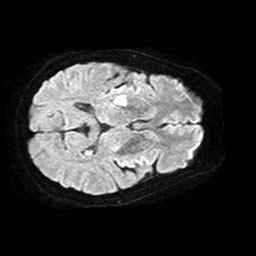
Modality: TRACE
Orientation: axial
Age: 58
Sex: female
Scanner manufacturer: philips
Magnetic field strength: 1.5 T
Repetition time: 3.879 s
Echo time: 0.09873 s